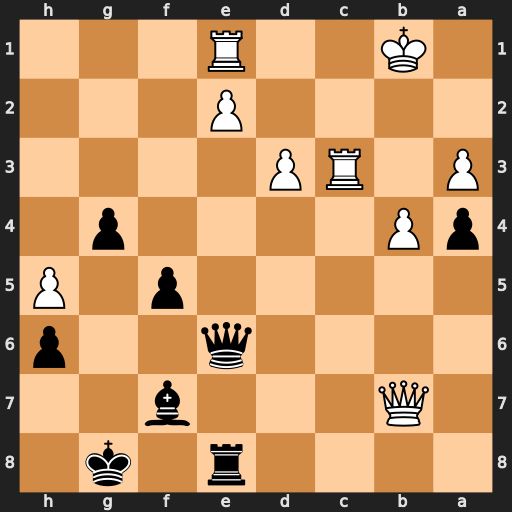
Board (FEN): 4r1k1/1Q3b2/4q2p/5p1P/pP4p1/P1RP4/4P3/1K2R3
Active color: b
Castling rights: -
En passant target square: -
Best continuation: Qa2+ Kc1 Bb3 Rxb3 axb3